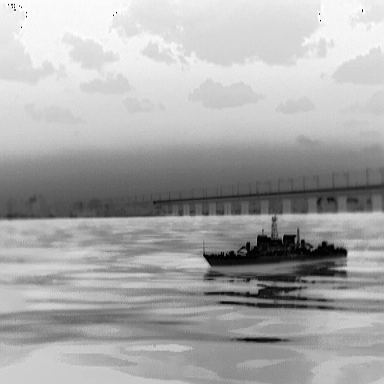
There is a warship in the infrared image.